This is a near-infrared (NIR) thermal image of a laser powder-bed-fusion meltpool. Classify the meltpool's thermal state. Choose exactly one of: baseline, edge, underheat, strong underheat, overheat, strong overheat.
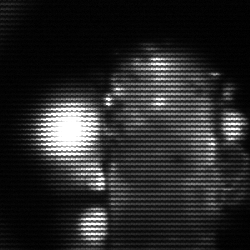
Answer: strong underheat